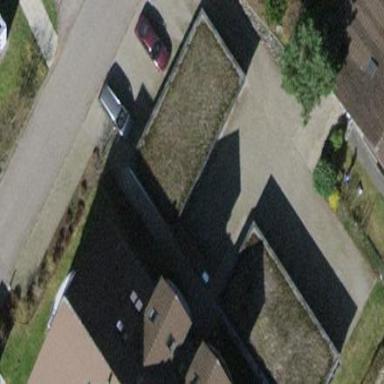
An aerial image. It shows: Group of garages.